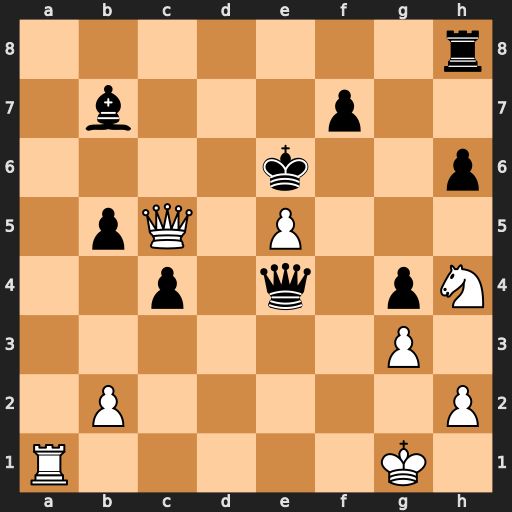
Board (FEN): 7r/1b3p2/4k2p/1pQ1P3/2p1q1pN/6P1/1P5P/R5K1
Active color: w
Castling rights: -
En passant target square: -
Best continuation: Qd6#